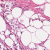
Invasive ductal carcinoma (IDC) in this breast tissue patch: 0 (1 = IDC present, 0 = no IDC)